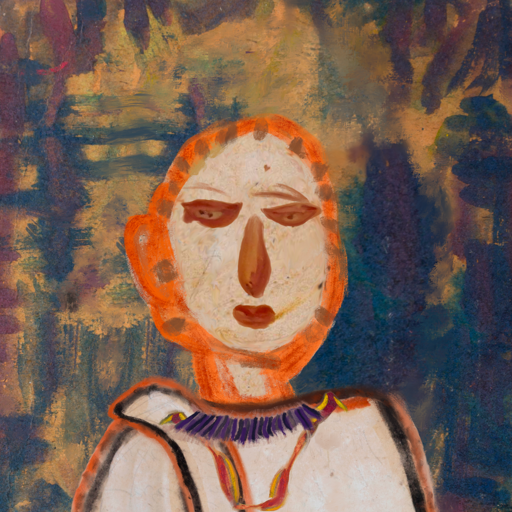
Background: InTheSun, Head And Neck Front: Rupkatha, Face Front: Pious_Lady, Bust: Roy_Bahadur, Hair Front: Blank, Head Accessory: Blank, Second Necklace: Gypsy_Mother_1, Necklace: HillGirl, Baby: Blank